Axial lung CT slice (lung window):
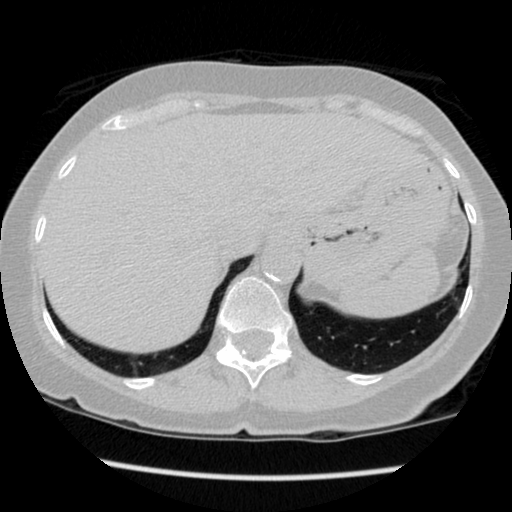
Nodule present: no